Question: '''
textbox1.text = 123 ;
textbox2.text = examples ;
'''
i added to listbox above two textbox values in 'listbox1'
after adding like show in 'listbox = 123 examples'
'''
private void dataGridView1_DragDrop(object sender, DragEventArgs e)
{
Point clientPoint = dataGridView1.PointToClient(new Point(e.X, e.Y));
DataGridView.HitTestInfo hti = dataGridView1.HitTest(clientPoint.X, clientPoint.Y);
DataGridViewCell targetCell = dataGridView1[hti.ColumnIndex, hti.RowIndex];
if (targetCell.Value == null)
{
targetCell.Value = e.Data.GetData(DataFormats.Text);
}
else
{
if (targetCell.Value.ToString().Contains(e.Data.GetData(DataFormats.Text).ToString().Split(' ')[1]))
{
}
else
{
targetCell.Value = targetCell.Value.ToString().Split(' ')[1] + System.Environment.NewLine + e.Data.GetData(DataFormats.Text);
}
}
textBox3.Text = e.Data.GetData("System.String").ToString().Split()[0];
}
'''
now if i drag and drop to my datagridview any cell from my listbox item (123 examples),it should be split like,textbox3.text = 123; and examples to datagridview cell.
above code using but its split but not solved.

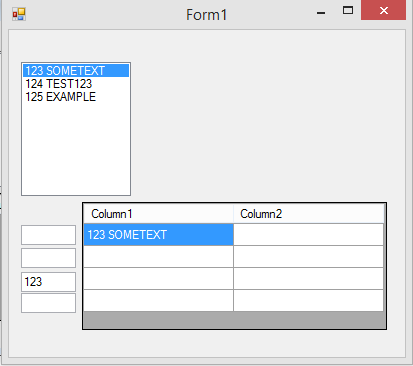
Answer: Problem is, your logic is wrong.
Just replace this code snippet
'''
if (targetCell.Value == null)
{
targetCell.Value = e.Data.GetData(DataFormats.Text);
}
else
{
if (targetCell.Value.ToString().Contains(e.Data.GetData(DataFormats.Text).ToString().Split(' ')[1]))
{
}
else
{
targetCell.Value = targetCell.Value.ToString().Split(' ')[1] + System.Environment.NewLine + e.Data.GetData(DataFormats.Text);
}
}
'''
with this line:
'''
targetCell.Value = e.Data.GetData(DataFormats.Text).ToString().Split(' ')[1];
'''
---
Create a global array of and initialize it in your form's constructor:
'''
TextBox[] arrTextBox;
public Form1()
{
InitializeComponent();
//initializing the array
arrTextBox = new TextBox[] { textBox1, textBox2, textBox3, textBox4 };
}
'''
Now use it like:
'''
//get RowIndex of selected Cell and get the same index TextBox from the array
arrTextBox[targetCell.RowIndex].Text = e.Data.GetData("System.String").ToString().Split()[0];
'''
---
'''
TextBox[] arrTextBox;
public Form1()
{
InitializeComponent();
//initializing the array
arrTextBox = new TextBox[] { textBox1, textBox2, textBox3, textBox4 };
}
private void dataGridView1_DragDrop(object sender, DragEventArgs e)
{
Point clientPoint = dataGridView1.PointToClient(new Point(e.X, e.Y));
DataGridView.HitTestInfo hti = dataGridView1.HitTest(clientPoint.X, clientPoint.Y);
DataGridViewCell targetCell = dataGridView1[hti.ColumnIndex, hti.RowIndex];
targetCell.Value = e.Data.GetData(DataFormats.Text).ToString().Split(' ')[1]; //for GridCell
arrTextBox[targetCell.RowIndex].Text = e.Data.GetData("System.String").ToString().Split()[0]; //for TextBox
}
'''